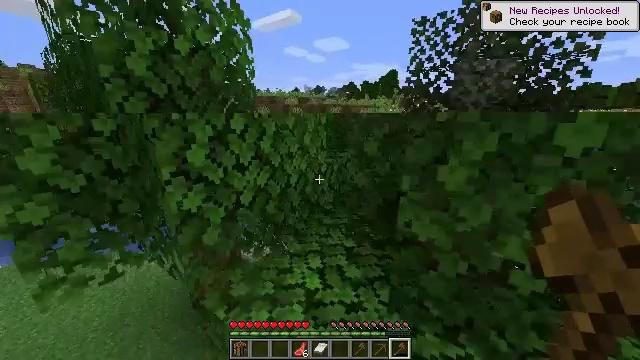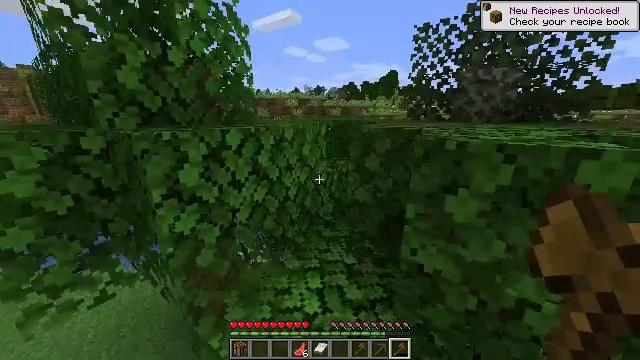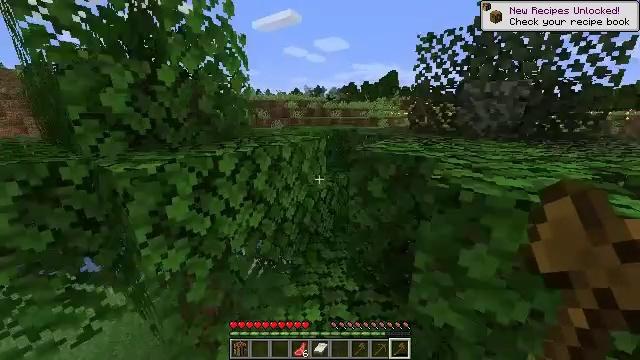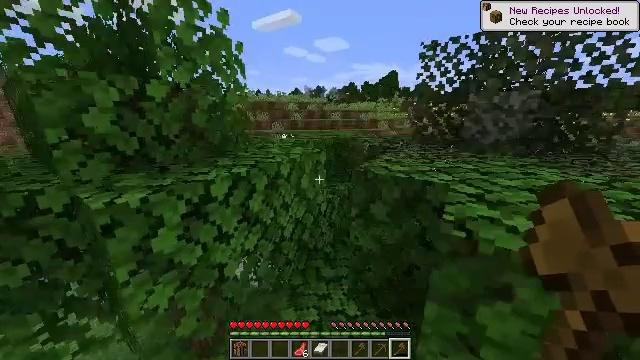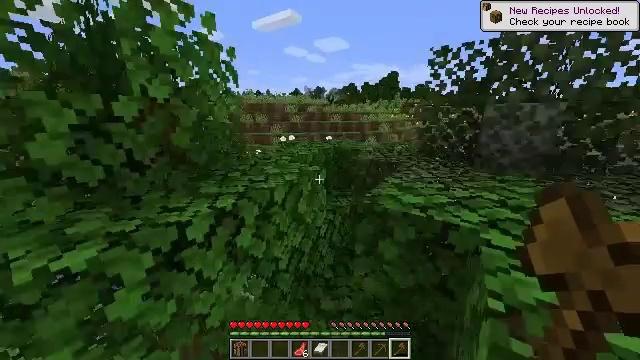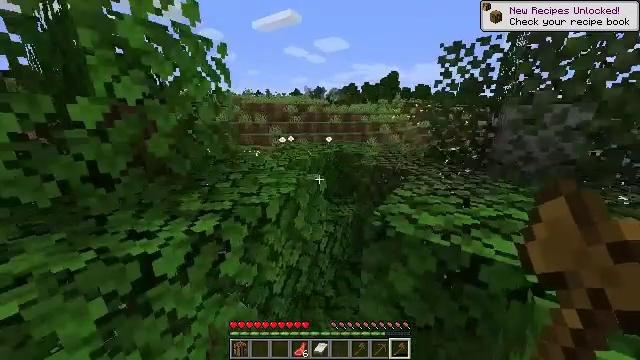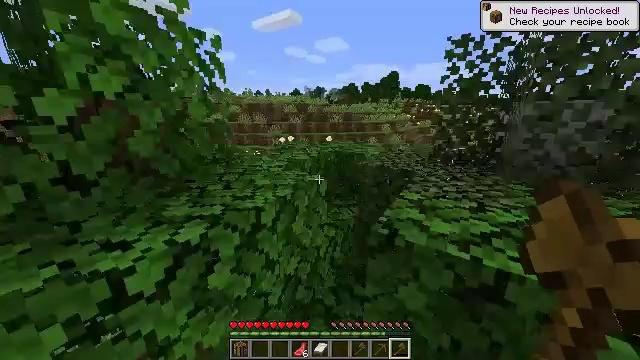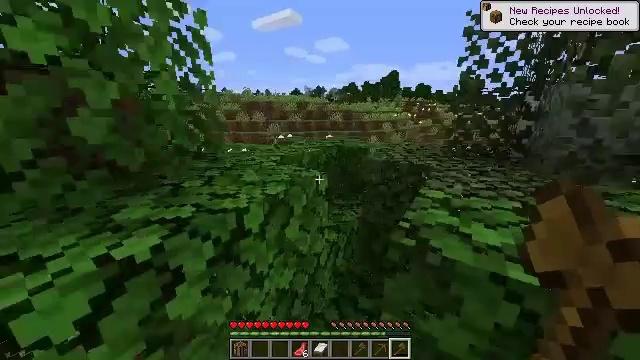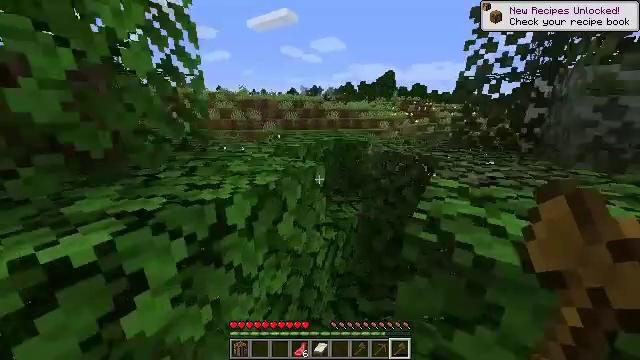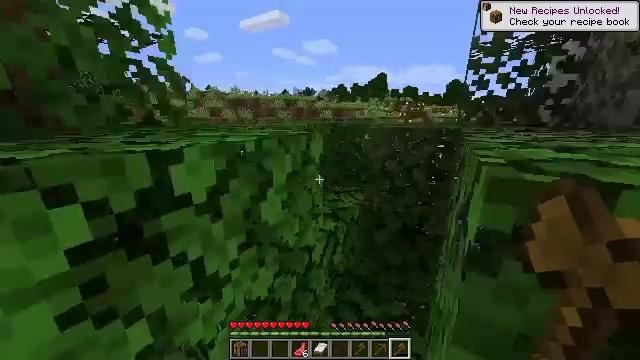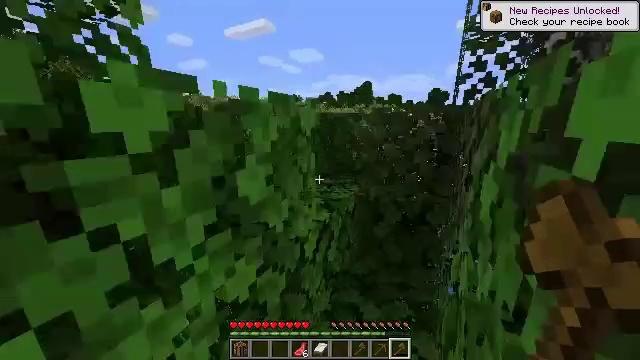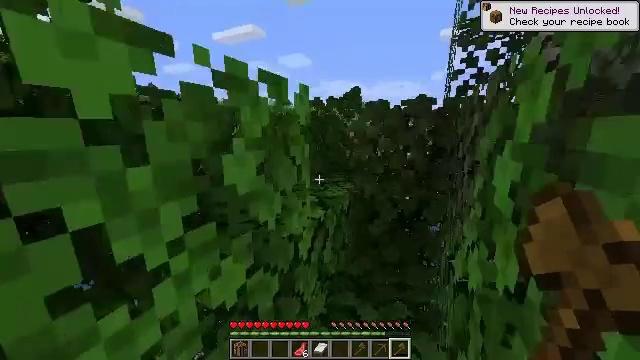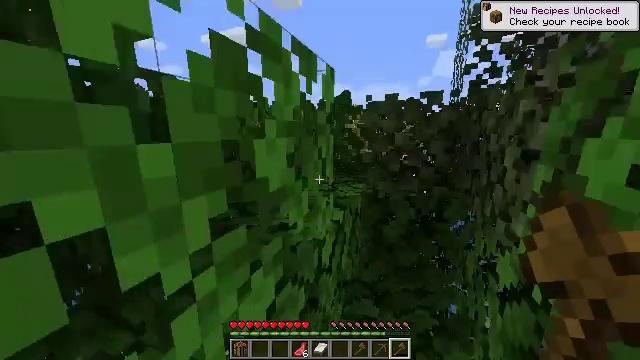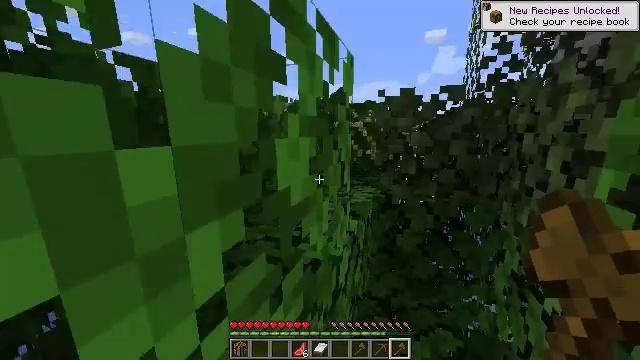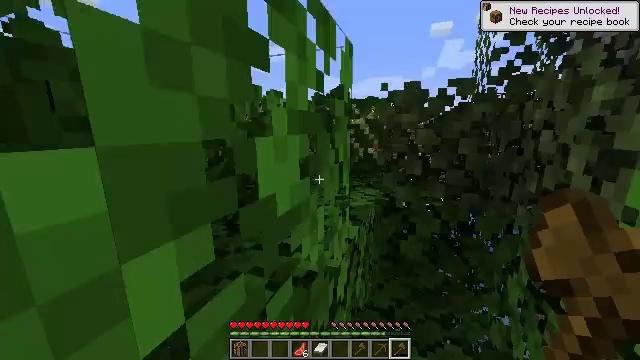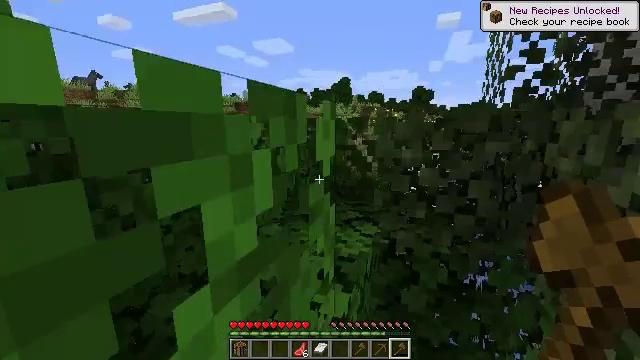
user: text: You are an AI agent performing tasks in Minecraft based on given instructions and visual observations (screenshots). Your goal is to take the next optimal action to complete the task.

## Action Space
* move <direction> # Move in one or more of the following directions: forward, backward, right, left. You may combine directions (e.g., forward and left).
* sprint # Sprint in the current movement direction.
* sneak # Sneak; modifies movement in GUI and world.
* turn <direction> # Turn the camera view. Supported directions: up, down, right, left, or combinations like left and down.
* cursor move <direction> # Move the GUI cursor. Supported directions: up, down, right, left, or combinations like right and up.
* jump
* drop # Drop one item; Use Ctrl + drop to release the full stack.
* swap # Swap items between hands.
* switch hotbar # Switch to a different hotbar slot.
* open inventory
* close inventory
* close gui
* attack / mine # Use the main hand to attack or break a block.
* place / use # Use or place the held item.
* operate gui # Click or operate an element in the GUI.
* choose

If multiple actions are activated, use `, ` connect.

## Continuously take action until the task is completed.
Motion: motion action
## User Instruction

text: Combat the pig.
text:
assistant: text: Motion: move forward, jump
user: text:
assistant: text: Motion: move forward, jump
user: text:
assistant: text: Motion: move forward, jump
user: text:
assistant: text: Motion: move forward, jump
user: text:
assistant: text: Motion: move forward, jump
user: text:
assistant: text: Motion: move forward, jump
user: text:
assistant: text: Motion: move forward, jump
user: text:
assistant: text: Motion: move forward
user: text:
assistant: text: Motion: move forward and move left, turn right
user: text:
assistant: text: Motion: move forward and move left, turn right and up
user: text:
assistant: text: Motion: move forward and move left, turn right and up
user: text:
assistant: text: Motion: move forward and move left, turn right
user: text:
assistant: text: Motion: move forward, turn right
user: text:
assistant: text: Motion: move forward
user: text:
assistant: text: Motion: move forward, jump
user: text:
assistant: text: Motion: move forward, jump
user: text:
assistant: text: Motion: move forward, turn left, jump
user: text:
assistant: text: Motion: move forward, turn left, jump
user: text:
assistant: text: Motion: move forward, turn left, jump
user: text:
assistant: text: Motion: move forward, turn left, jump
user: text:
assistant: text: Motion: move forward, turn left, jump
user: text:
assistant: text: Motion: move forward
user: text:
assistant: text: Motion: move forward
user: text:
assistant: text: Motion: move forward
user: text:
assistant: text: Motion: move forward
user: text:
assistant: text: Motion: move forward
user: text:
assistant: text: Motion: move forward
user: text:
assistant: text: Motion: move forward
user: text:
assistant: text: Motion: move forward, jump
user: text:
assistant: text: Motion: move forward, jump